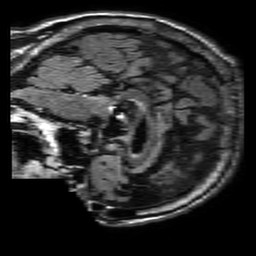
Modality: FLAIR
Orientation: sagittal
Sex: male
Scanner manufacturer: philips
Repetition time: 11 s
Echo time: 0.125 s